Interaction volume radius: 5 \u00c5
Interaction volume height: 25 \u00c5
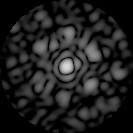
Disorder parameter: 0.7089